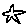
Label: star